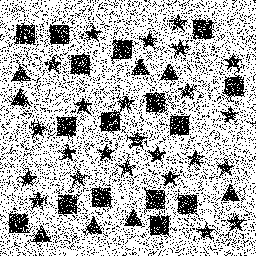
Squares: 16
Triangles: 8
Stars: 24
Total shapes: 48